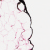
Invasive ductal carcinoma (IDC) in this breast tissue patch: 0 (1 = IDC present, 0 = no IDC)